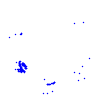
Particle: pion